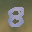
Label: 8